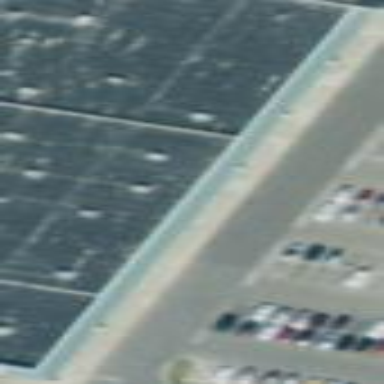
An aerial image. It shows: Close-up view of roof part of building.